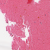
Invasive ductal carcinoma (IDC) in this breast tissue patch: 0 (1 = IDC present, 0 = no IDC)